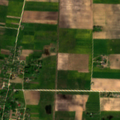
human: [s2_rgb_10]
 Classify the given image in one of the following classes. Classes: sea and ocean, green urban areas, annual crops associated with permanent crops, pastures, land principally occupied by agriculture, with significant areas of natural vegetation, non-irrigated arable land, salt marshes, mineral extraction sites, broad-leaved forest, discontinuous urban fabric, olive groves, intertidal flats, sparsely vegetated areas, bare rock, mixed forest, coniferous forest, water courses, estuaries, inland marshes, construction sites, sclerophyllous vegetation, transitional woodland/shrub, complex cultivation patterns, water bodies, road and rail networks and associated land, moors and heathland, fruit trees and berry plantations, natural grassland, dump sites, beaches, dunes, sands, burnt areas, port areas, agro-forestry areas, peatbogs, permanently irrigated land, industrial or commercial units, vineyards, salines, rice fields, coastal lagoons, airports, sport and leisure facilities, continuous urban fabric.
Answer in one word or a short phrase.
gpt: discontinuous urban fabric, non-irrigated arable land, pastures, complex cultivation patterns